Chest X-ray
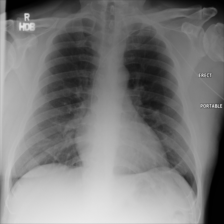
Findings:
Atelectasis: negative
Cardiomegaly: negative
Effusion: negative
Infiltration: negative
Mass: negative
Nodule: negative
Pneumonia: negative
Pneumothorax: negative
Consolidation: negative
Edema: negative
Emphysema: negative
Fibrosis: negative
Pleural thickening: negative
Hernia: negative